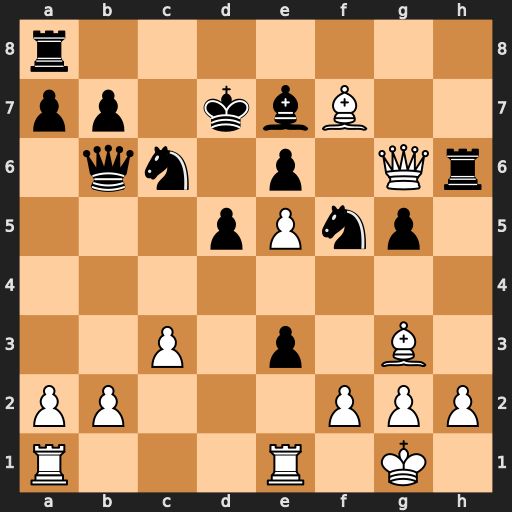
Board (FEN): r7/pp1kbB2/1qn1p1Qr/3pPnp1/8/2P1p1B1/PP3PPP/R3R1K1
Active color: w
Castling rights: -
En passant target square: -
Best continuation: Bxe6+ Kc7 Qxf5 Rf8 Bf7 exf2+ Bxf2